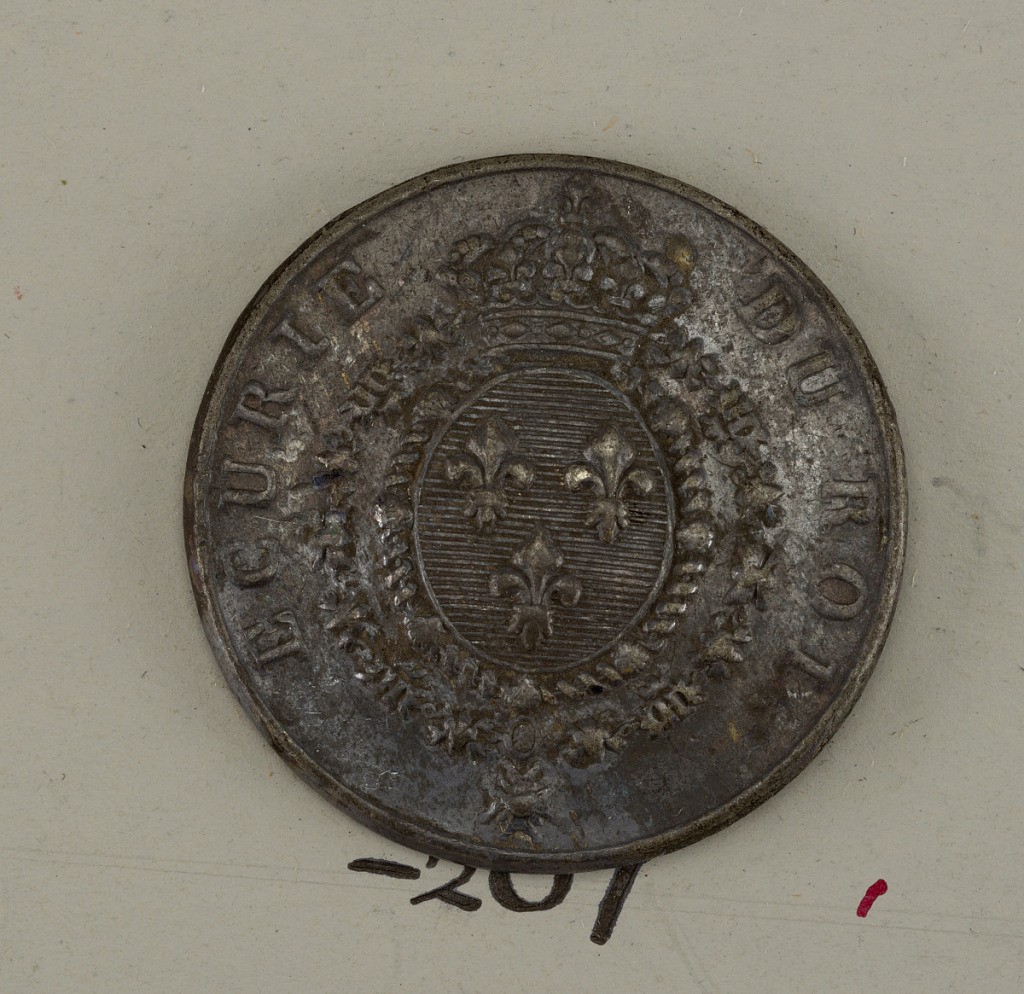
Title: Button
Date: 1815–30
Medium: Pewter
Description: On card E